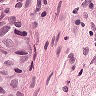
Metastatic tissue present: yes